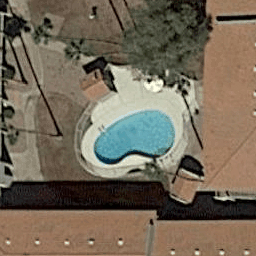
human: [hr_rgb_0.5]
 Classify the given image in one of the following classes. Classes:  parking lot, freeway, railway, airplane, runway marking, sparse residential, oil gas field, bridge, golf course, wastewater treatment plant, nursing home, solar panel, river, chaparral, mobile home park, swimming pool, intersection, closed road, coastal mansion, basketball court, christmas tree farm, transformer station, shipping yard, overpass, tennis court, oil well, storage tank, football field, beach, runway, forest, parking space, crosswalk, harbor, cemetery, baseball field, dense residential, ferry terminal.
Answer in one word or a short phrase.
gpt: swimming pool